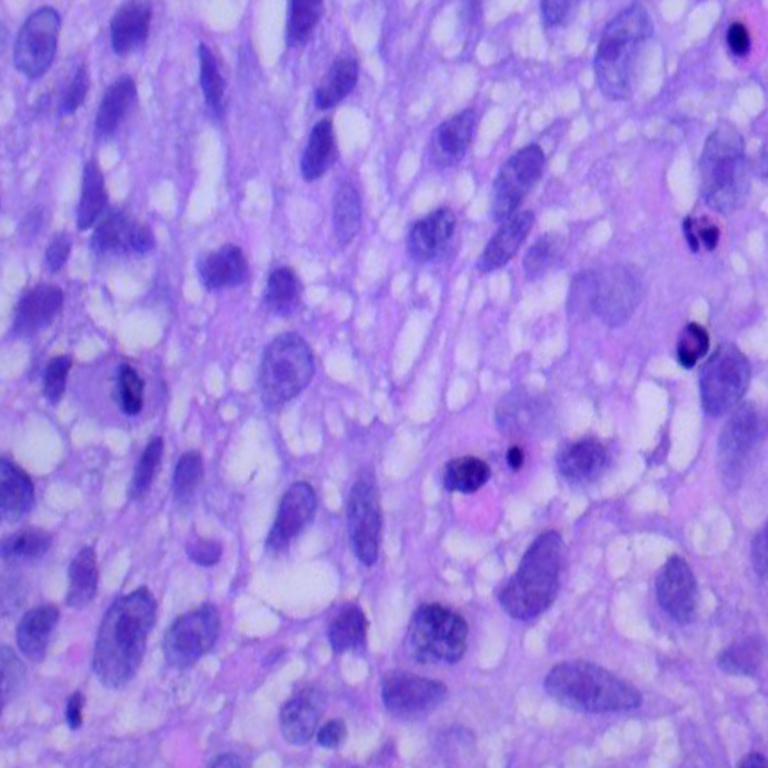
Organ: lung
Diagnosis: squamous carcinomas